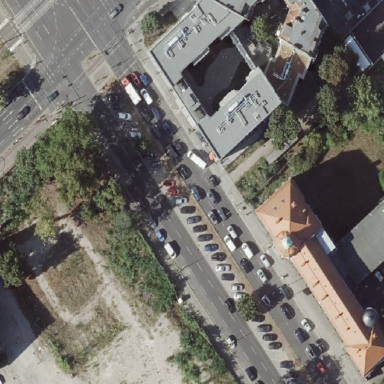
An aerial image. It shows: Diagonal street-side parking available as amenity.